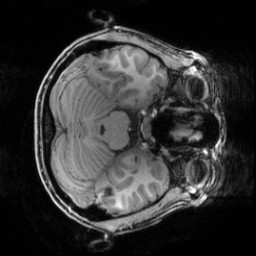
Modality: T1w
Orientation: axial
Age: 27
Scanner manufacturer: siemens
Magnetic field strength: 3 T
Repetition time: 2.5 s
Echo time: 0.00444 s